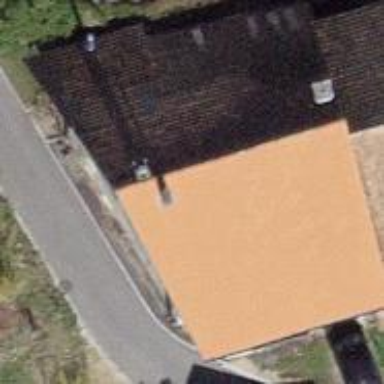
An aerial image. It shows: Building with gabled roof oriented across its structure.